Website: walmart
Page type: review-order
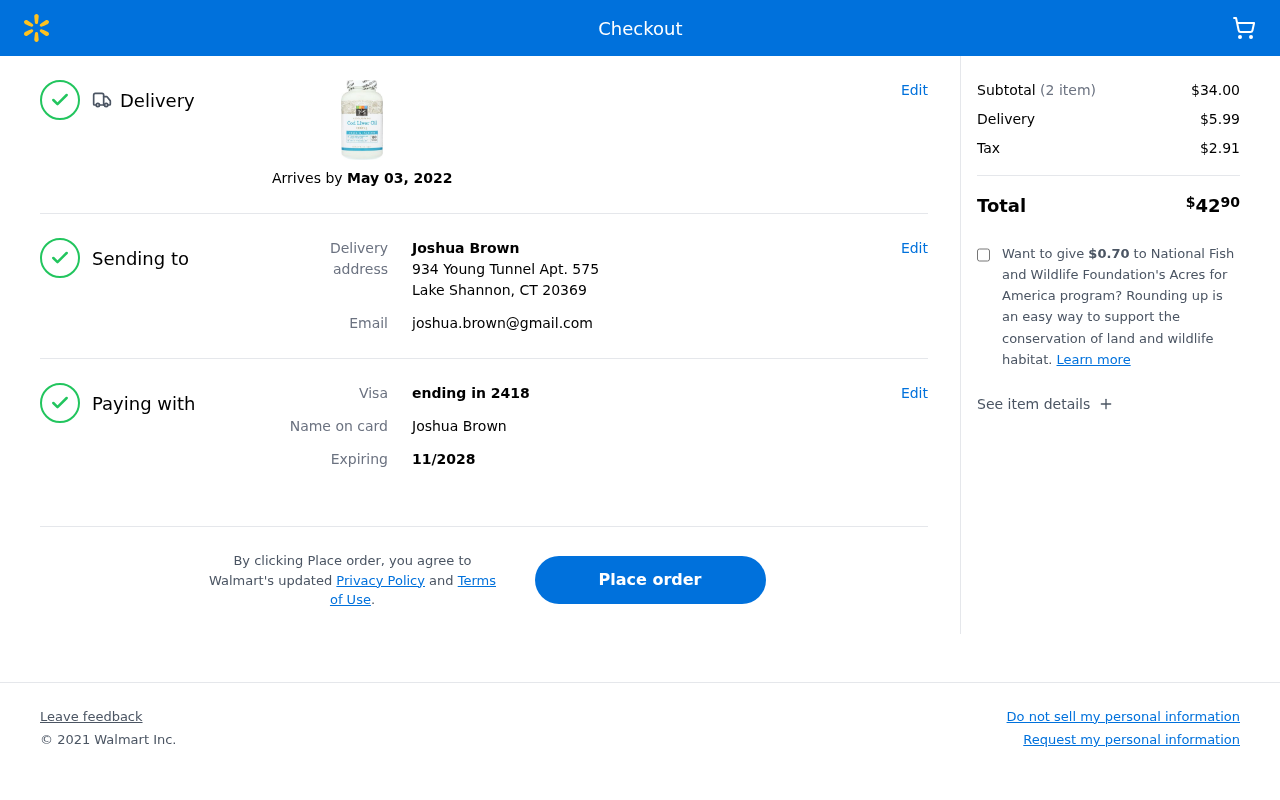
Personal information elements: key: PII_CARD_LAST4
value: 2418
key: PII_CARD_NAME
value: Joshua Brown
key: PII_CARD_TYPE
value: Visa
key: PII_CITY_STATE_ZIP
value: Lake Shannon, CT 20369
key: PII_EMAIL
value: joshua.brown@gmail.com
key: PII_FULLNAME
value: Joshua Brown
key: PII_STREET
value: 934 Young Tunnel Apt. 575
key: PII_FIRSTNAME
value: Joshua
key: PII_LASTNAME
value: Brown
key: PII_FULLNAME2
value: Joshua Brown
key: PII_FULLNAME3
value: Joshua Brown
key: PII_FIRSTNAME2
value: Joshua
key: PII_FIRSTNAME3
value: Joshua
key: PII_LASTNAME2
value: Brown
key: PII_LASTNAME3
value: Brown
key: PII_FIRSTNAME_DERIVED
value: Joshua
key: PII_LASTNAME_DERIVED
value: Brown
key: PII_FULLNAME_DERIVED
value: Joshua Brown
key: PII_NAME_FULL_DERIVED
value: Joshua Brown
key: PII_CARD_EXPIRY
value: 11/2028
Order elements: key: ORDER_DELIVERY_DATE
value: May 03, 2022
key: ORDER_NUM_ITEMS
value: (2 item)
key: ORDER_SUBTOTAL
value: $34.00
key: ORDER_SHIPPING_COST
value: $5.99
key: ORDER_TAX
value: $2.91
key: ORDER_TOTAL
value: $4290
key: ORDER_DONATION
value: $0.70